Question: I've a Cognos report in which I've cascading prompts. The Hierarchy is defined in the image attached.
The First Parent (Division) fills the two cascading child in 3-5 seconds.
But when I select any Policy, (that will populate the two child beneath) it took around 2 minutes.
Facts:
- - - - -
Any help would be much appreciated.
Thanks,
Nuh

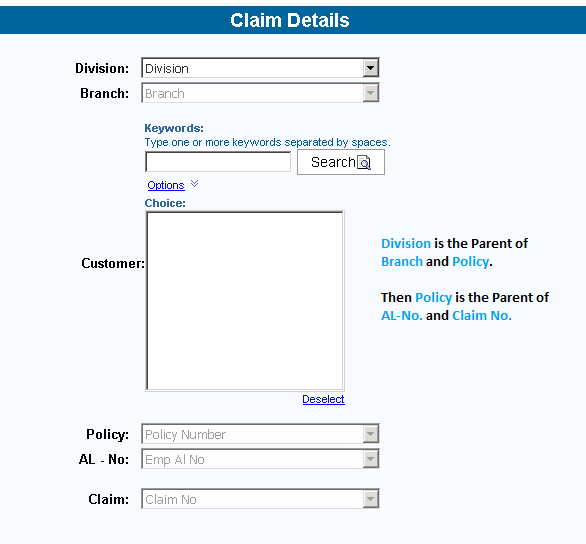
Answer: There is an alternative to a one-off dimension table. Create a Query Subject in Framework for your AL-No prompt. In the query itself, build a query that gets distinct AL-No (you said that is fast, probably because there is an index on AL-No). Wrap that in a select that does a filter on ' #prompt('pPolicy')#' (assuming your Policy Prompt is keyed to ?pPolicy?)
This will force the Policy into the sql before it is sent to the database, but wrapping on the distinct AL-No will allow you to use the AL-No index.
'''
select AL_NO from
(
select AL_NO, Policy_NO
from CLAIMS
group by AL_NO, Policy_NO
)
where Policy_NO = #prompt('pPolicyNo')#
'''